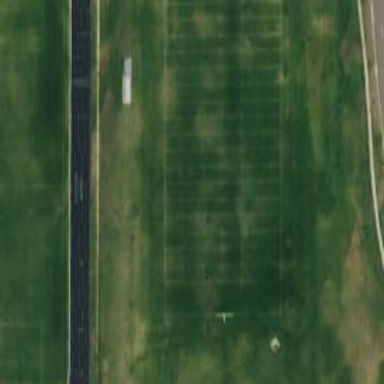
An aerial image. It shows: Pitch for American football.